Interaction volume radius: 5 \u00c5
Interaction volume height: 20 \u00c5
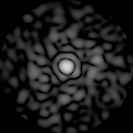
Disorder parameter: 0.8812